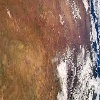
Label: land